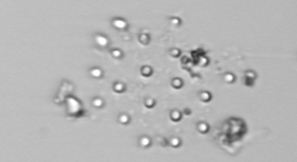
Label: Parvicorbicula_socialis